Question: Hi! I have SharePoint portal in Azure, that I try to connect to my custom domain address.
I created and assigned static VIP to machine.
Extended my Sharepoint application to internet zone, example mysite.cloudapp.net, set up it to use FBA authentication. Azure gives public name to machine so I accessed my site from internet via this address(by example "<URL>. All works.
Now I bought domain, created CNAME and A records few days ago, and added this address to Alternate Access Mappings in my SharePoint. By example it will be "<URL>"
So alternate access mappings now are like this:

- - - <URL>
It works. But now if I type <URL> header.
So I made backup and decided to delete <URL>?
I read this article, but it does not explain how to create two external addresses with no redirects
<URL>
in addition I can say that I also added http://.mysite.com in Alternate Access Mappings, and it also changes in browser url field to <URL>.
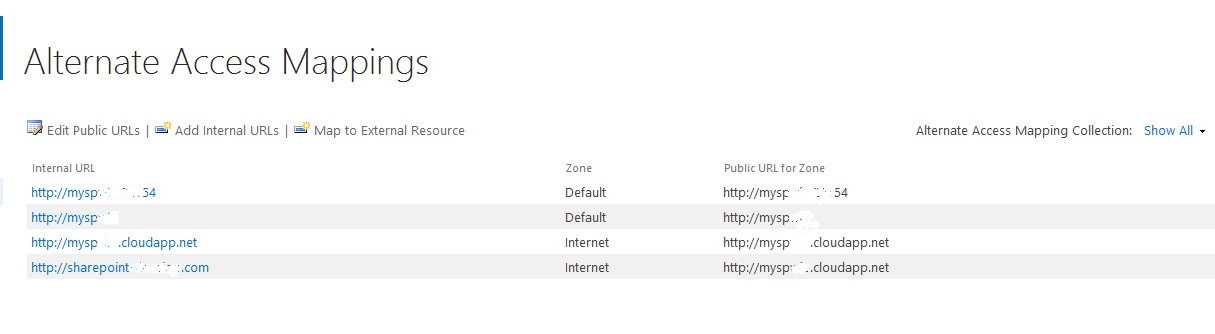
Answer: Resolved. Recreated web app and retuned FBA settings in web.config:
"Update a web application URL and IIS bindings for SharePoint 2013"
<URL>
Not the way that I would call a "silver bullet", but this helped.